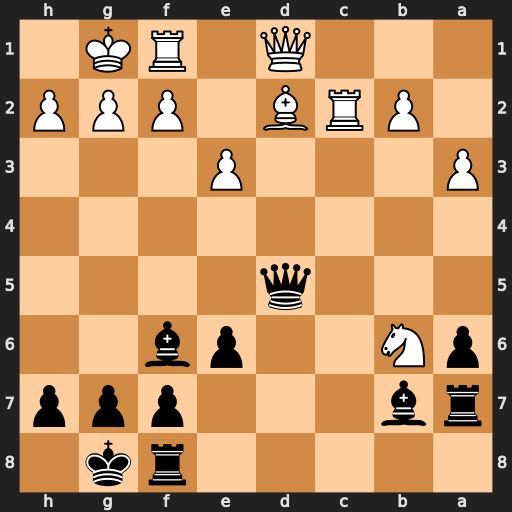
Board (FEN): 5rk1/rb3ppp/pN2pb2/3q4/8/P3P3/1PRB1PPP/3Q1RK1
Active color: b
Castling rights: -
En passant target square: -
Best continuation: Qxg2#